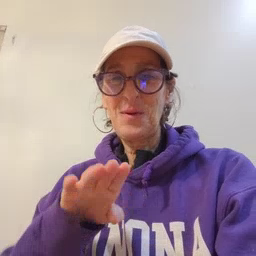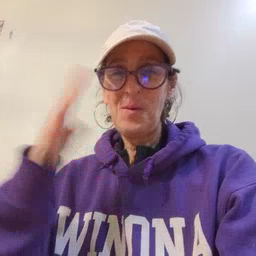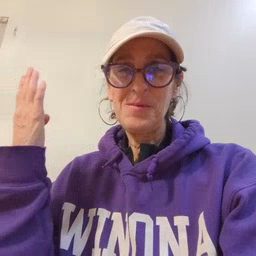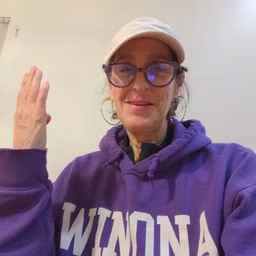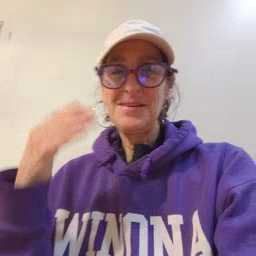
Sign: open